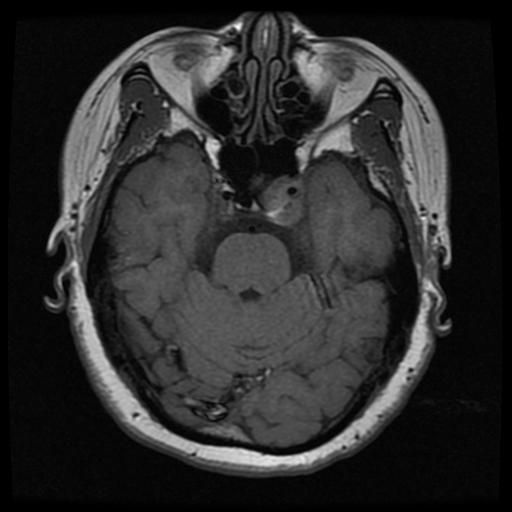
Label: pituitary